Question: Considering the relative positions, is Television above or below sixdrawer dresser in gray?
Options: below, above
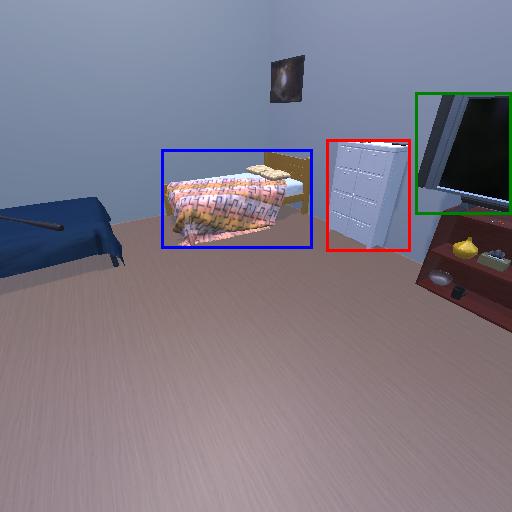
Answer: below